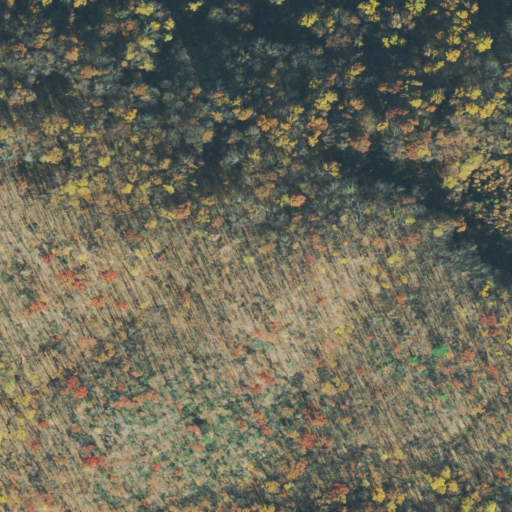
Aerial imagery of ridge(s) in Tennessee named Rough Ridge containing only deciduous forest